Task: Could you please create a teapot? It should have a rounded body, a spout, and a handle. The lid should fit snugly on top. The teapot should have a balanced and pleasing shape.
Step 206:
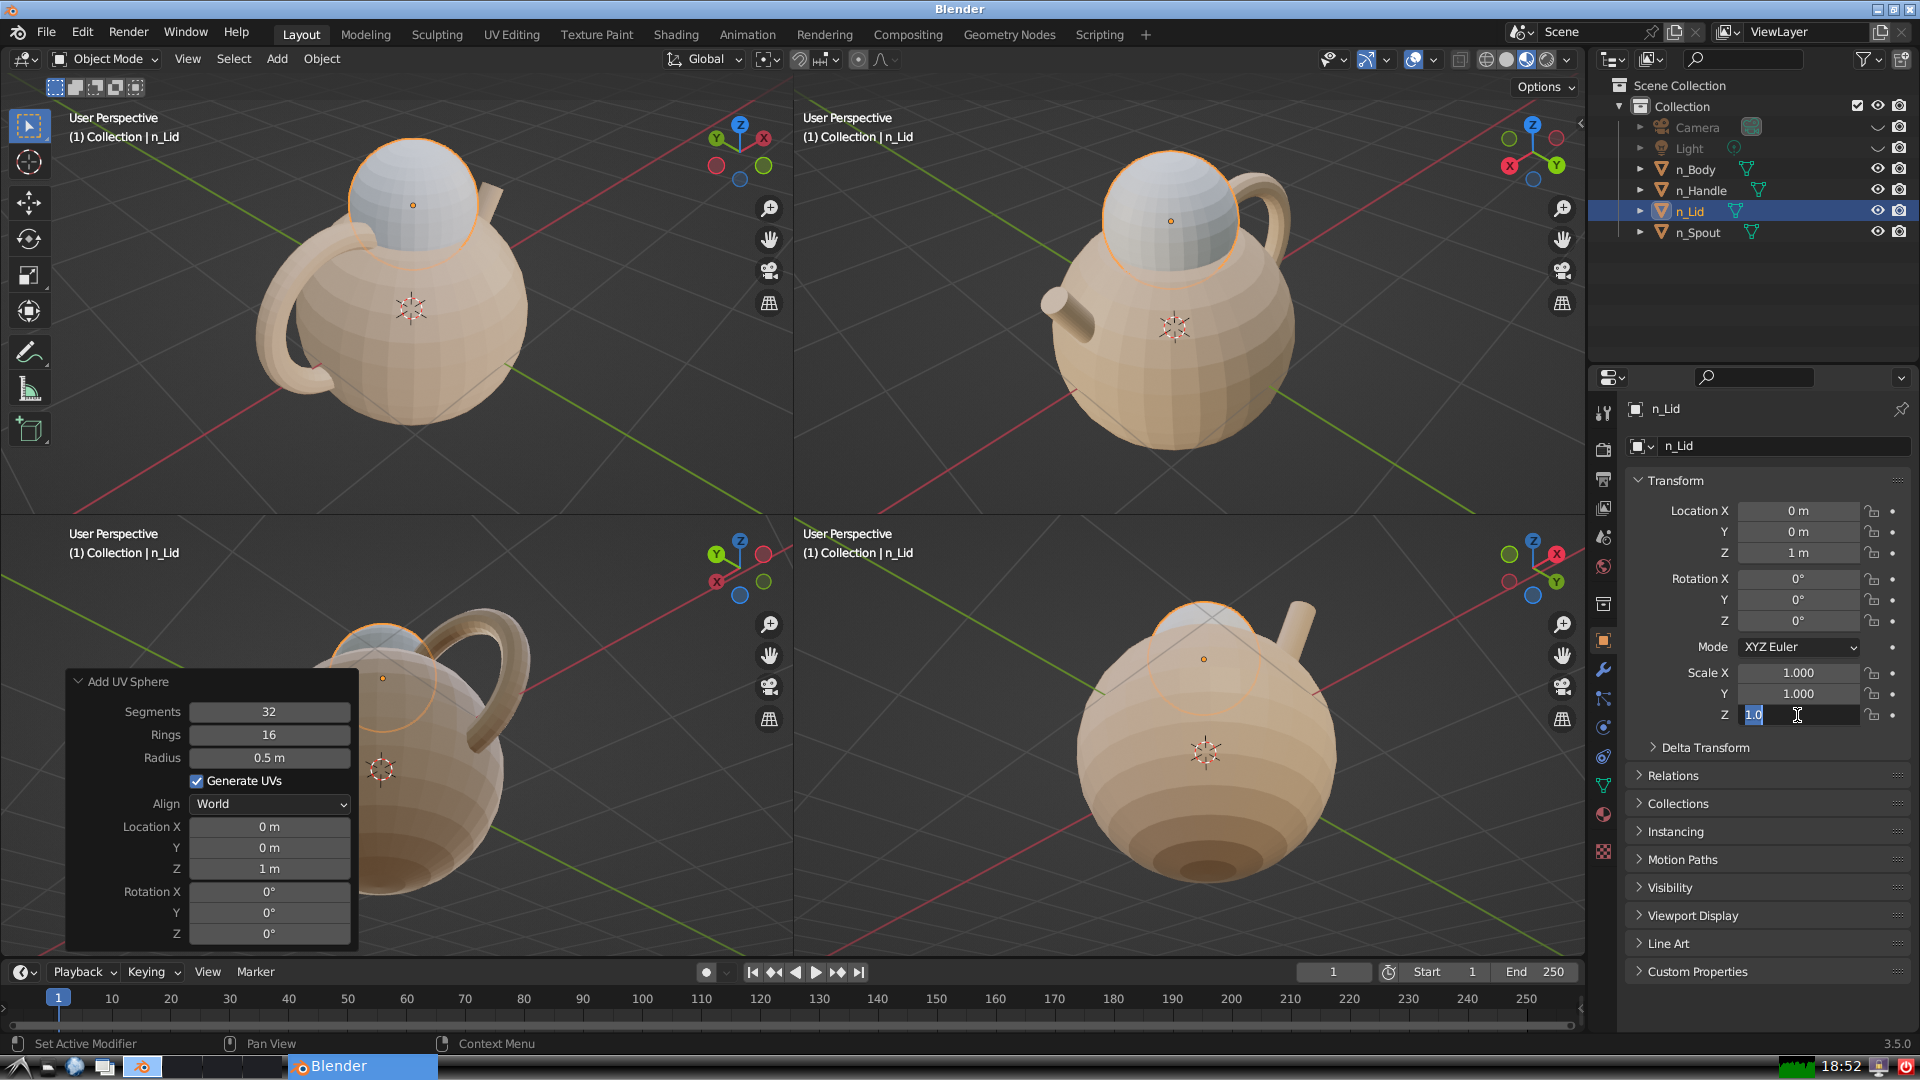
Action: input_text: 0.5